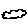
Label: cloud